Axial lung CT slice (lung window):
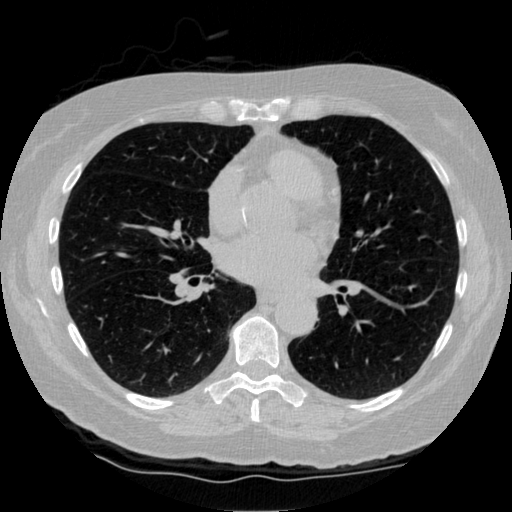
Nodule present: no